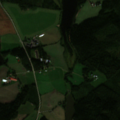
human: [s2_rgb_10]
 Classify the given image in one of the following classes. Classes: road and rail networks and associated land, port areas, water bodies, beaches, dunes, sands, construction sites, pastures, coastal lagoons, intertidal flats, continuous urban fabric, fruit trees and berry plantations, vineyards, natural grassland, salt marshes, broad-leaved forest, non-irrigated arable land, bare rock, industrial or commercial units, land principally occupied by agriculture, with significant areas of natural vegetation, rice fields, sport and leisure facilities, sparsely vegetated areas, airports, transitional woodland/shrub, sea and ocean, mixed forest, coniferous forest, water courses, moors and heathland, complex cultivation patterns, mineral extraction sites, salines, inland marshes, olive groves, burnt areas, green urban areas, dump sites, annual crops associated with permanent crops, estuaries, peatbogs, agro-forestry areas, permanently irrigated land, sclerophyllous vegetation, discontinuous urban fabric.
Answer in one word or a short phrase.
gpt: non-irrigated arable land, land principally occupied by agriculture, with significant areas of natural vegetation, mixed forest, transitional woodland/shrub, water bodies